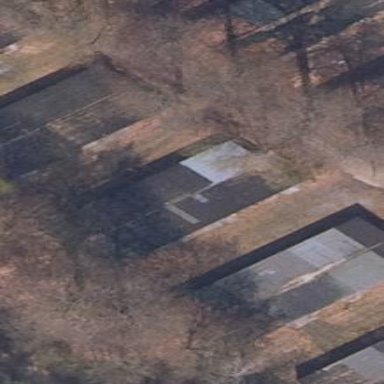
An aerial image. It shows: Group of garages.